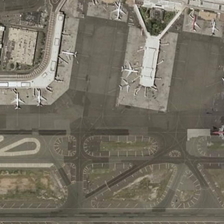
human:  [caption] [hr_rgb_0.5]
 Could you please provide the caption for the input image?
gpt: some planes are in an airport .

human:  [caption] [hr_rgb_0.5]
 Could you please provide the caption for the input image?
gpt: some planes are in an airport .

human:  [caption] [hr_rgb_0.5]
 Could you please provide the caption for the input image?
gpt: some planes are in an airport .

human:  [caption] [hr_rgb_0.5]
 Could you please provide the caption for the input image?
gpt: some planes are in an airport .

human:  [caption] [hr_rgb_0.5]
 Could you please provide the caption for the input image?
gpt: some planes are in an airport .